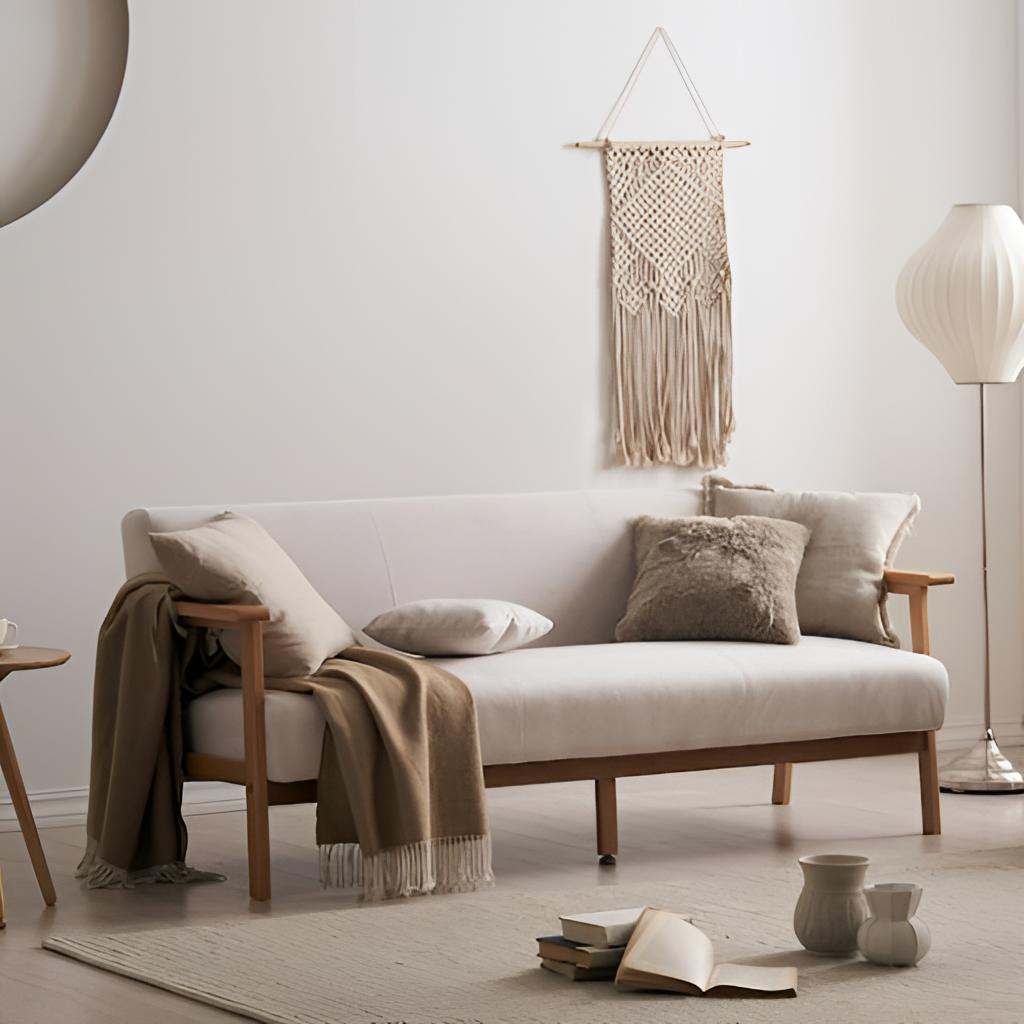
fabric sofa, living room, paint wallpaper, with solid pattern, Scandinavian, beige wood flooring, with plank pattern